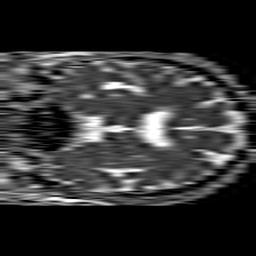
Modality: ADC
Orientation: coronal
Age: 76
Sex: male
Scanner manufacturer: philips
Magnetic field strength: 1.5 T
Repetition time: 4.6 s
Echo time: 0.08631 s